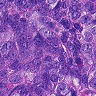
Metastatic tissue present: yes